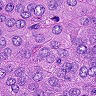
Metastatic tissue present: yes